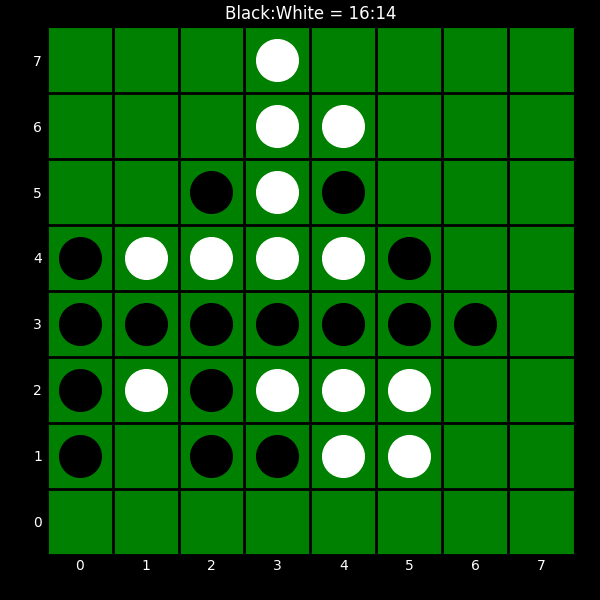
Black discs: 16
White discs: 14